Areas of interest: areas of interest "Golf Course"
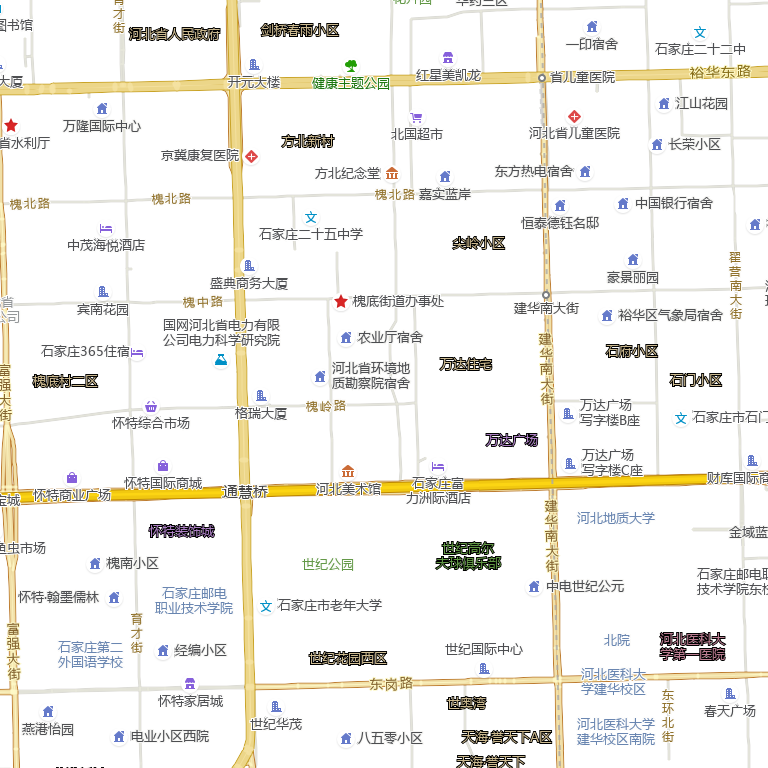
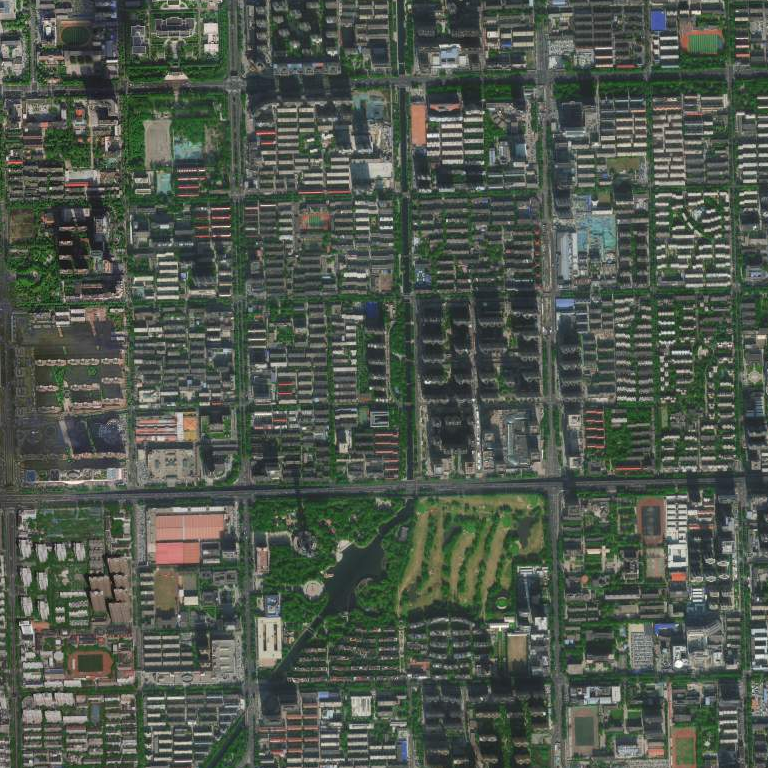